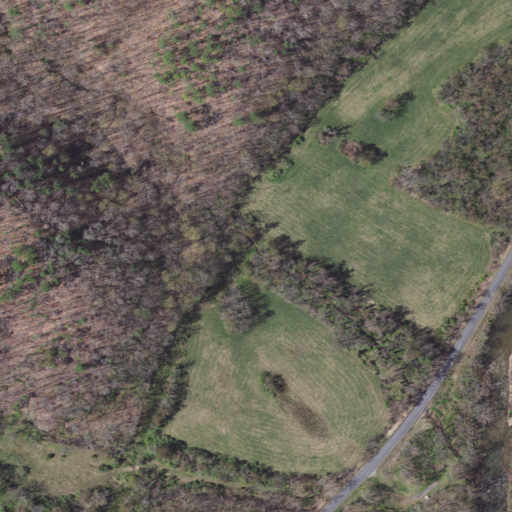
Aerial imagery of valley in Virginia named Stewart Hollow containing deciduous forest, pasture, open development, mixed forest, and low intensity development